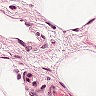
Metastatic tissue present: no